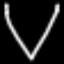
Label: diamond